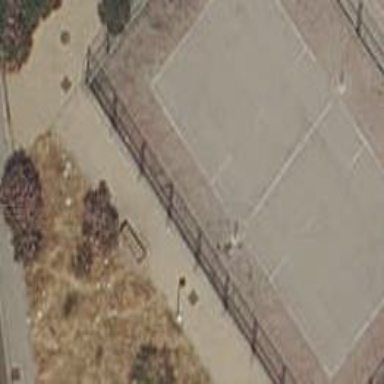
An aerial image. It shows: Volleyball court on leisure land pitch.